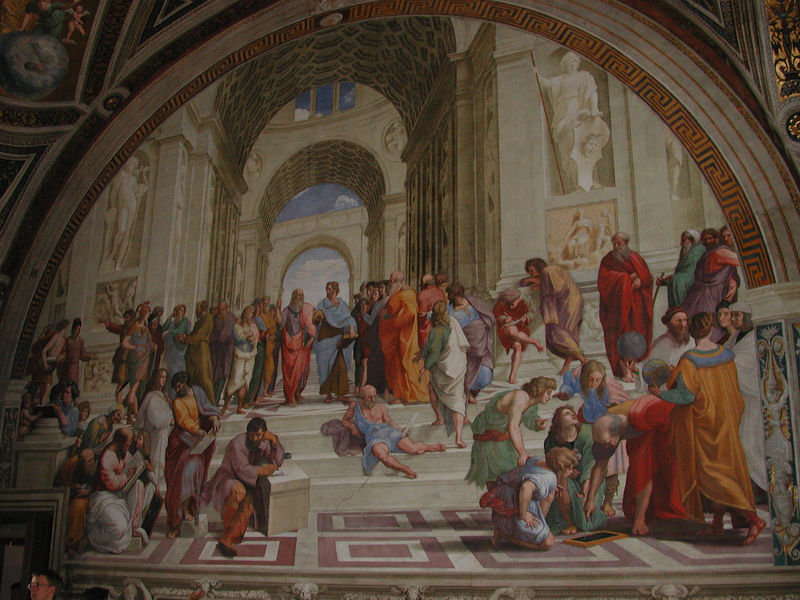
Titel: Die Schule von Athen
Künstler: Raffael
Standort: Rom, Stanza della Segnatura (EU - I - Latium)
Schlagwörter: blau, himmel, grün, menschen, bunt, männer, orange, säulen, rot, malerei, menge, bild, redner, bogen, spieler, figuren, treppe, wandmalerei, stufen, plastik, bögen, antike, rom, statuen, jesus, christlich, kapelle, diskussion, tempel, fresko, athen, michelangelo, sokrates, senat, raffael, philosophie, wandfresko, philosophen, platon, plato, austreibung, mathge, vatikan, schule der philosophen